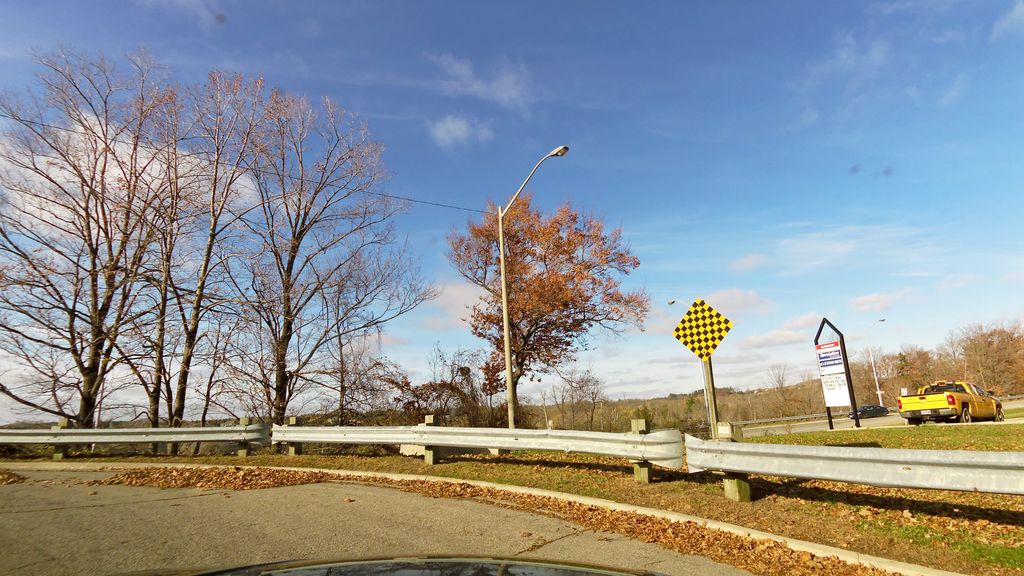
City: kitchener-waterloo